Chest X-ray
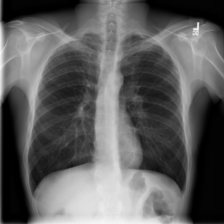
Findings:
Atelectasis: negative
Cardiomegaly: negative
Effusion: negative
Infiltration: negative
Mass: negative
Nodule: negative
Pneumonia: negative
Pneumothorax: negative
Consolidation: negative
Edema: negative
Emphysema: negative
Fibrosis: negative
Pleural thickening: negative
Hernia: negative